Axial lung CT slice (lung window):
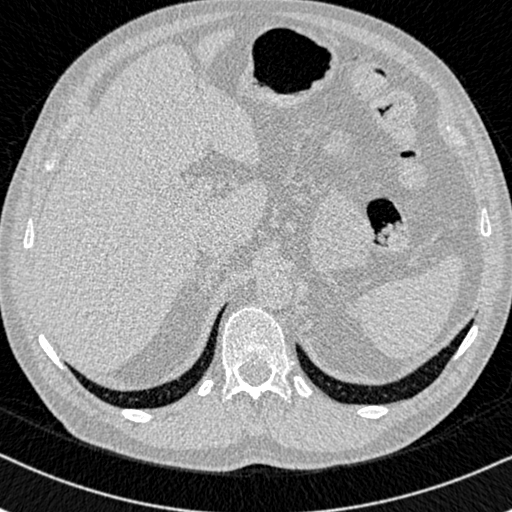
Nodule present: no